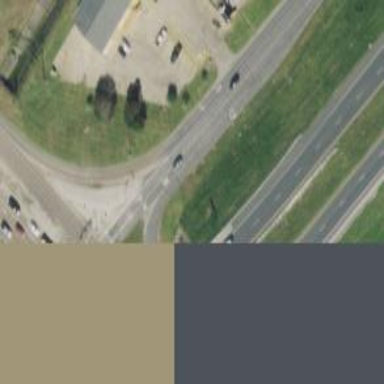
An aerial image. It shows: Secondary link road with asphalt surface.